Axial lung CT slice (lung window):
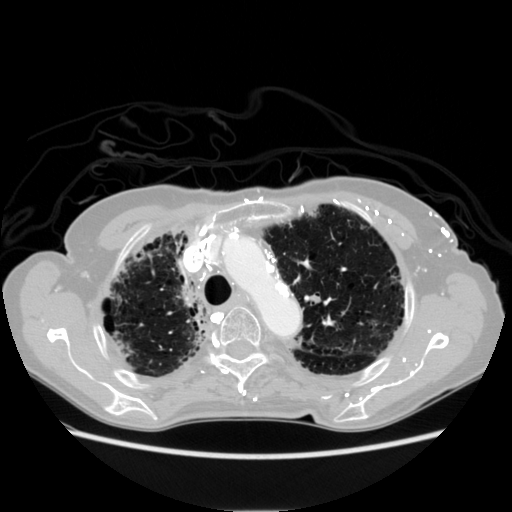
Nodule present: no